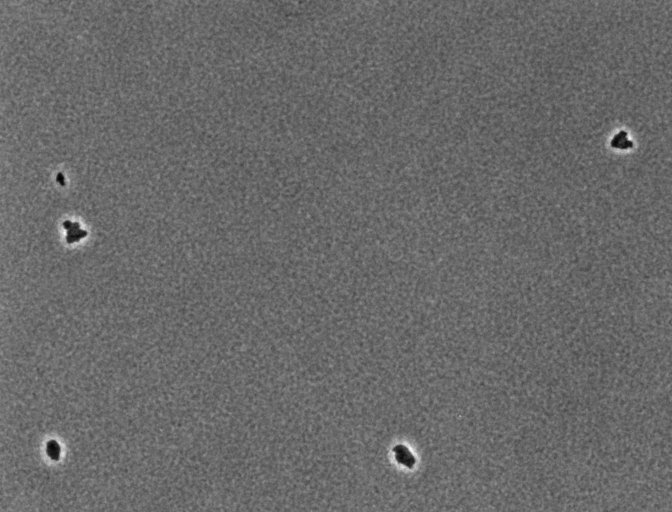
Phase contrast microscopy, 20x objective, 3 h incubation